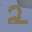
Label: 2